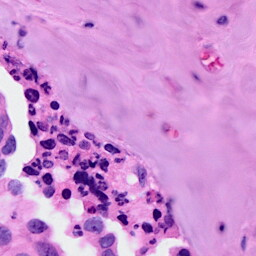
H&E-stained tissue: Breast